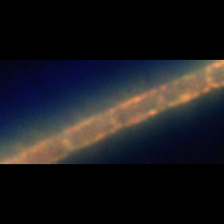
Taxon: Guinardia
Group: Diatoms